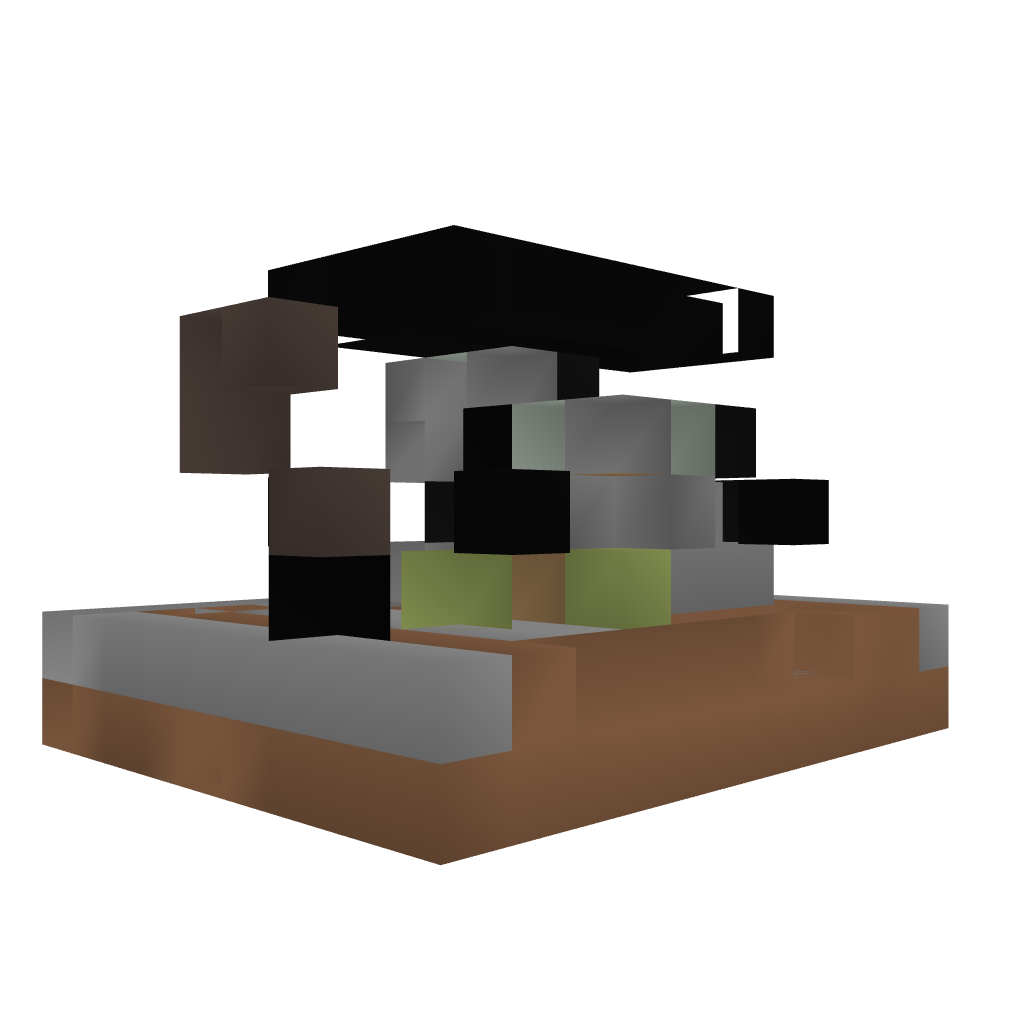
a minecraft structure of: Weather Station